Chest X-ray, PA view. Patient: 19 years old, sex M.
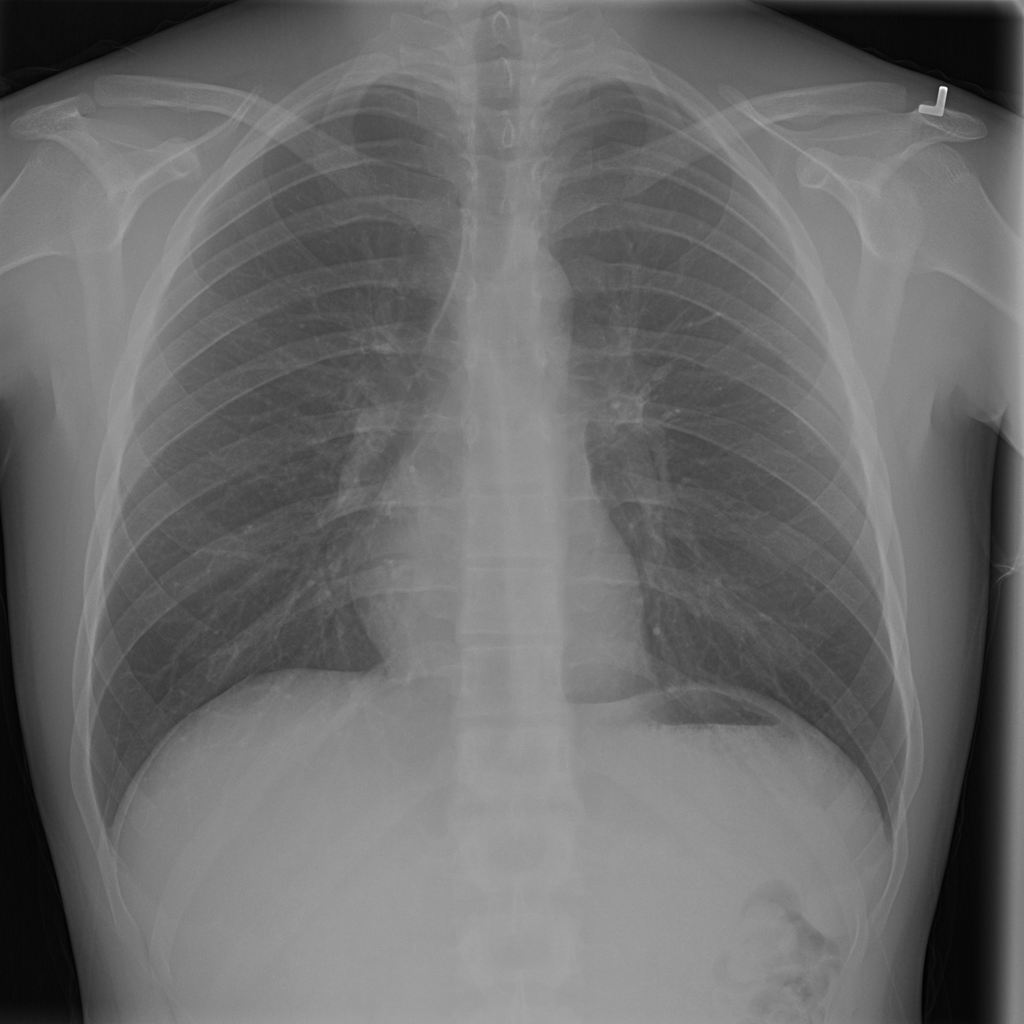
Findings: Infiltration